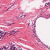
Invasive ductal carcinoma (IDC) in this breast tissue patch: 0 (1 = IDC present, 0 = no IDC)